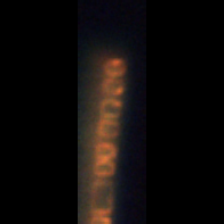
Taxon: Skeletonema
Group: Diatoms